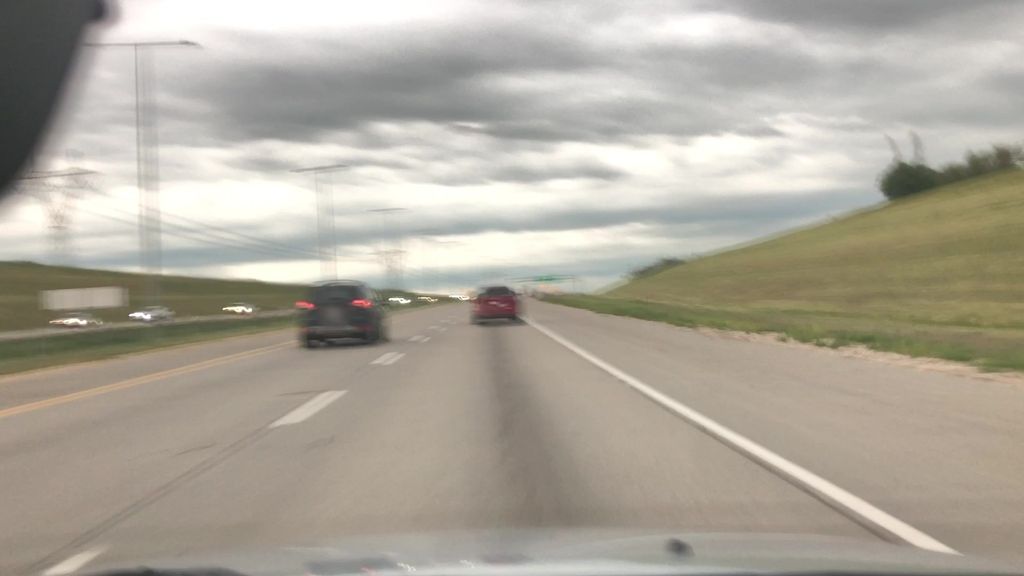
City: edmonton